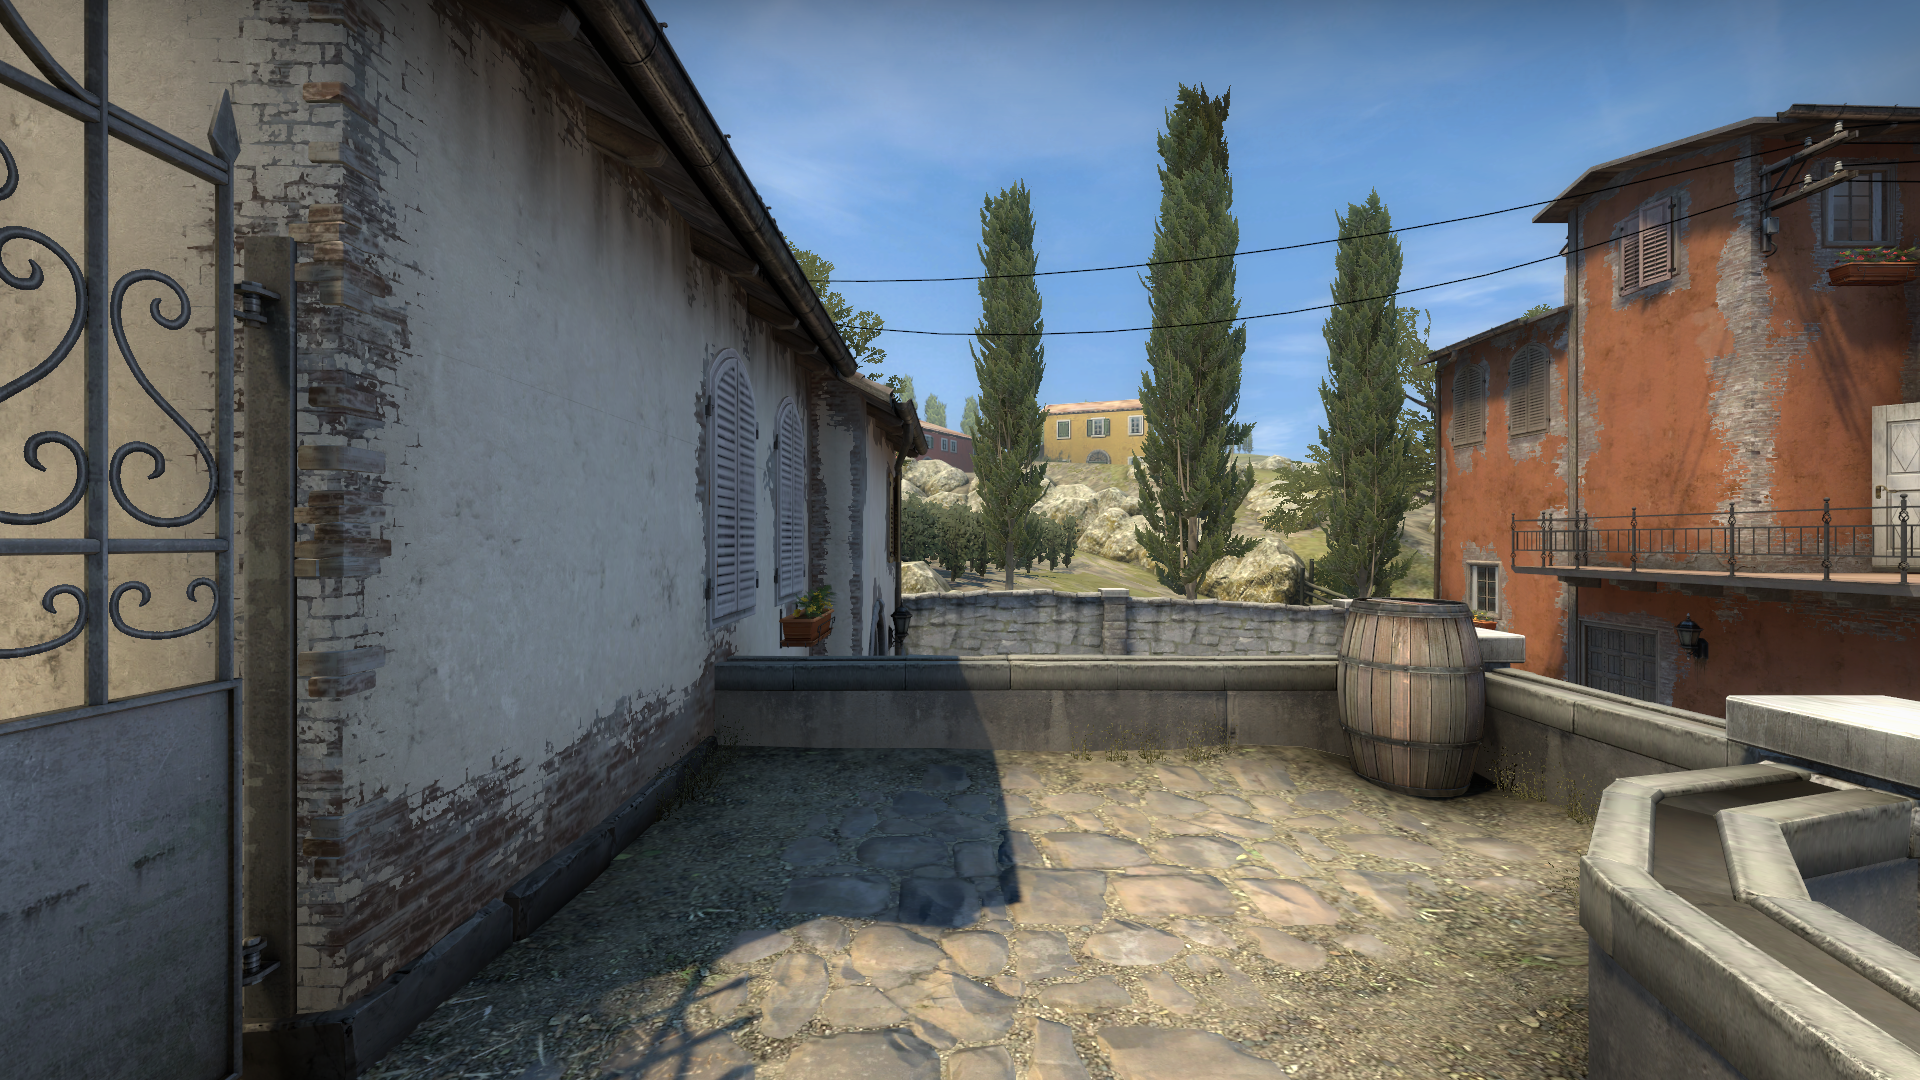
Map: de_inferno